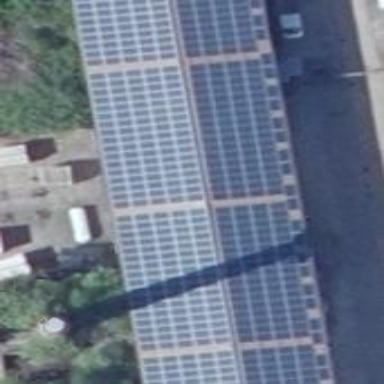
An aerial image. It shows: Industrial building with solar photovoltaic panel power generator. The generator is small installation producing electricity.